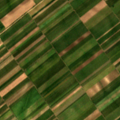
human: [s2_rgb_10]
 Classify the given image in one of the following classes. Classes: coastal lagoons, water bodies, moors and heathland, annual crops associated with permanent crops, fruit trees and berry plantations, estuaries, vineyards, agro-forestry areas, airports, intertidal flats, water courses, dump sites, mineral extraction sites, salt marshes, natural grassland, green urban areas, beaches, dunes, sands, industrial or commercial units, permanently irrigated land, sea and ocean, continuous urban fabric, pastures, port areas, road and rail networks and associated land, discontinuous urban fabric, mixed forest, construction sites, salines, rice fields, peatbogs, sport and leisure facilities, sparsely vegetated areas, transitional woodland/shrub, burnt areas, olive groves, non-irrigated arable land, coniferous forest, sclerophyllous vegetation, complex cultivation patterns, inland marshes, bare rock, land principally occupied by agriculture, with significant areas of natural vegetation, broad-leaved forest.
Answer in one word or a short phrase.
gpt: non-irrigated arable land